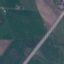
Land use / land cover: Highway